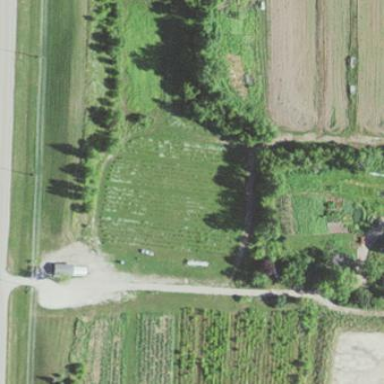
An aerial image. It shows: Farmyard area.